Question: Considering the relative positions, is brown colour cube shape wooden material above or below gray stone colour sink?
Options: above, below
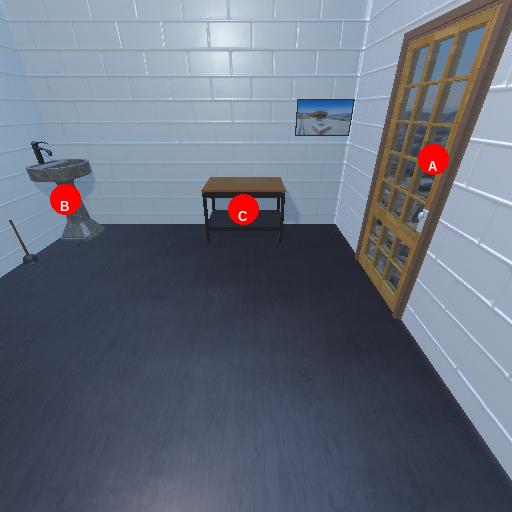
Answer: above